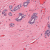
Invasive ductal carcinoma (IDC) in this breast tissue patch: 0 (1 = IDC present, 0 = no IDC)